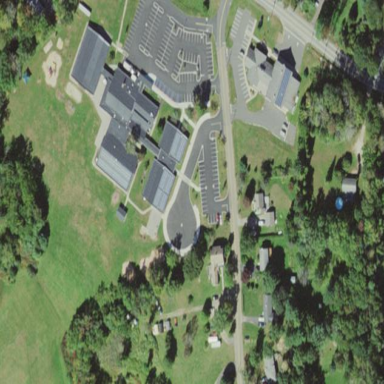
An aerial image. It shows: School.